Question: I'm using Google Maps API v3.17
Here's my code:
'''
this._options = {
zoom: this._params.zoom,
center: new google.maps.LatLng(this._params.center.lat, this._params.center.lng),
// Disabled controls
mapTypeControl: false,
panControl: false,
scaleControl: false,
streetViewControl: false,
// Zoom control
zoomControl: true,
zoomControlOptions: {
style: google.maps.ZoomControlStyle.SMALL,
position: google.maps.ControlPosition.RIGHT_BOTTOM
},
// Disable scrollwheel and double-click zooming
scrollwheel: false,
disableDoubleClickZoom: true // Because clicking through images results in a zoom
};
this._map = new google.maps.Map(this._el, this._options);
'''
I'm getting an old-style Google Map, with little zoom icons (see image, left side).
What I'm looking for is the larger icons, per the API docs (see image, right side).

My code is identical to what they're saying to do... what am I missing?
Thanks!!
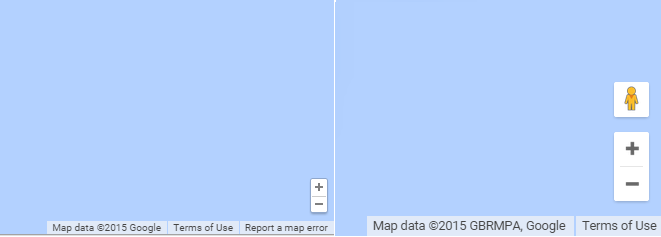
Answer: The terms 'SMALL' and 'LARGE' are misleading a bit, they are not related to the size, they mean used with a zoom-control: hide or show the slider.
There is no built-in option to set the "size".
What you see on the right side seems to be a <URL>, which uses different controls.
Note: Signed-in maps aren't available in v3.17